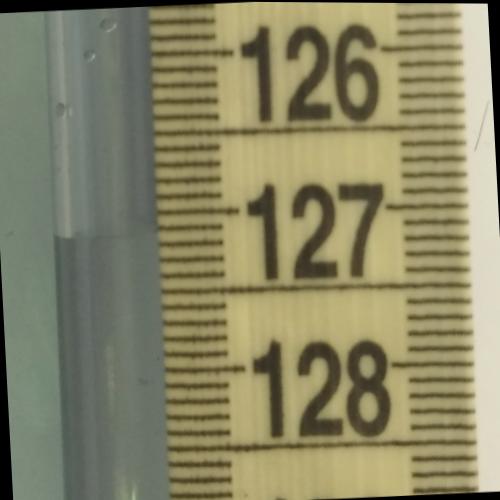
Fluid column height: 127.1 cm